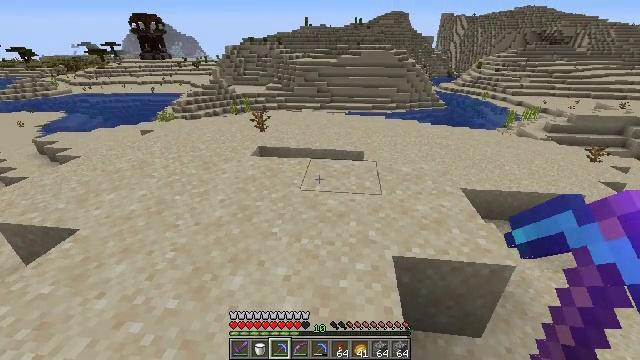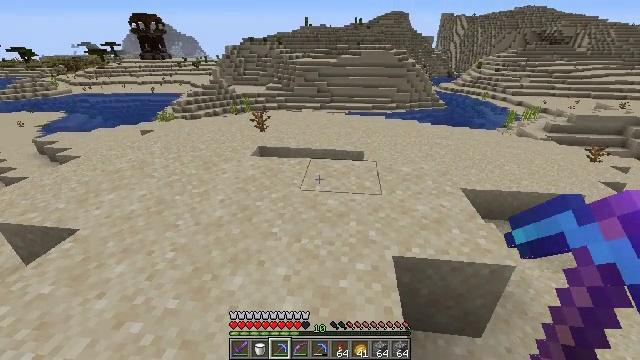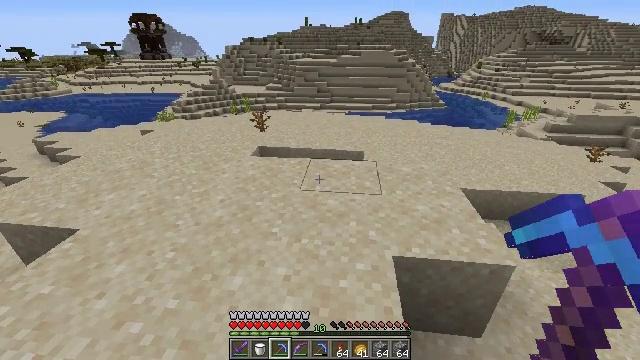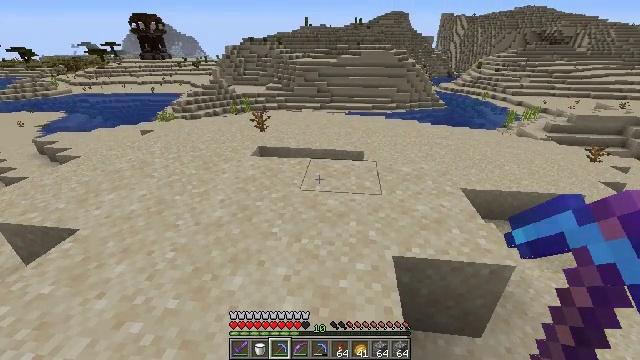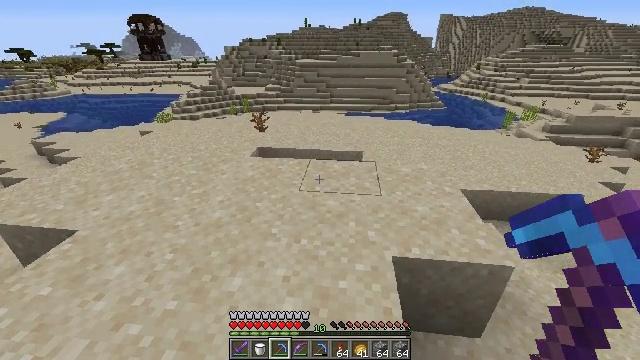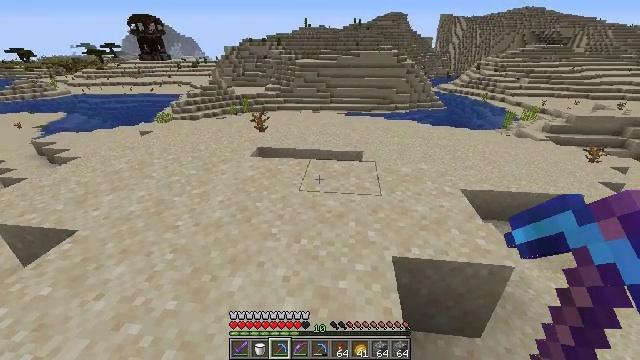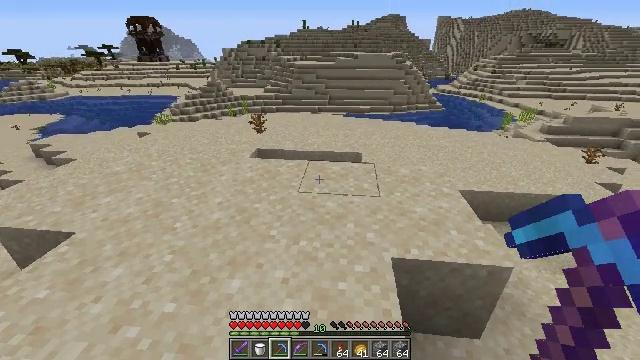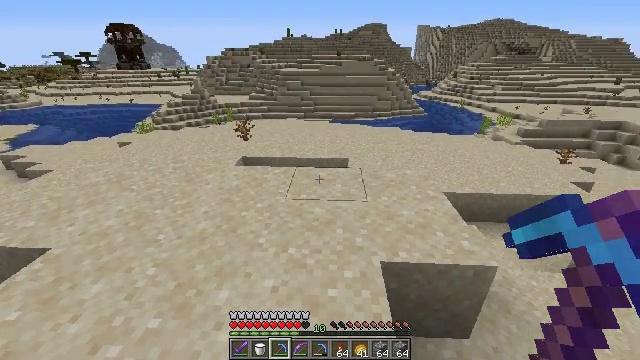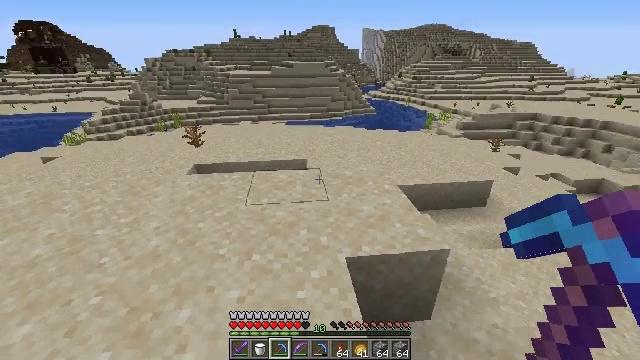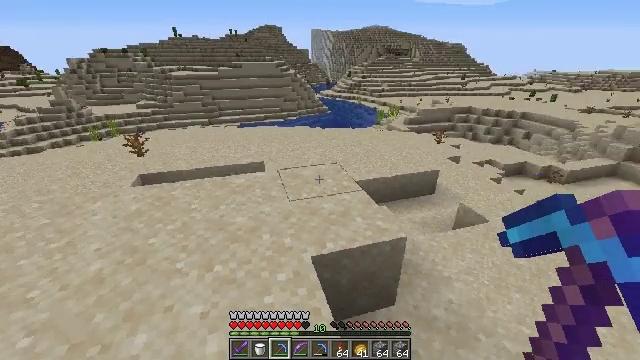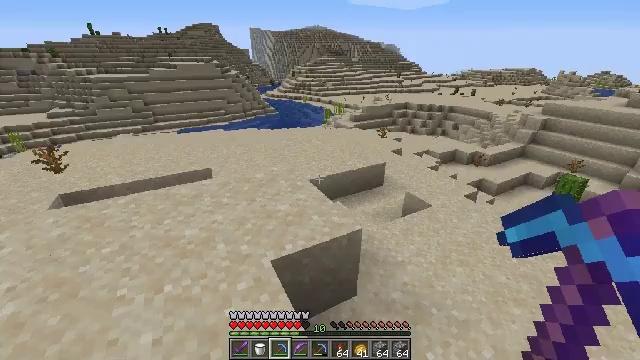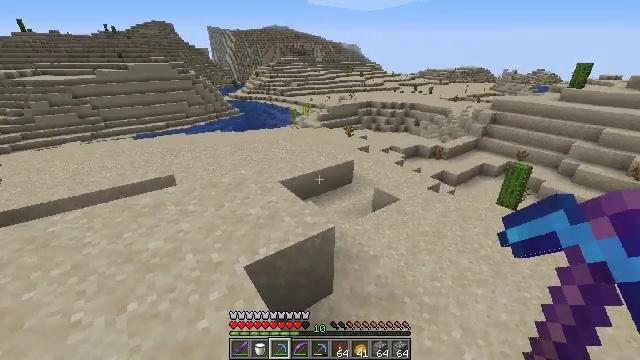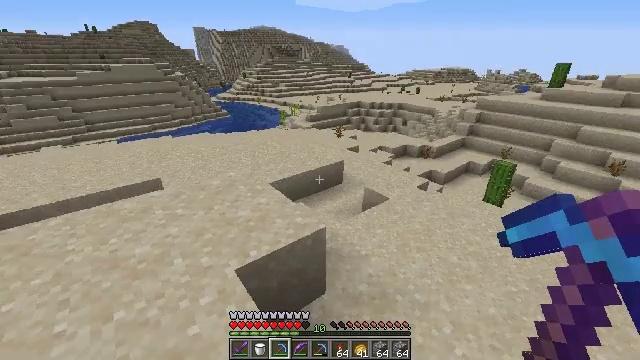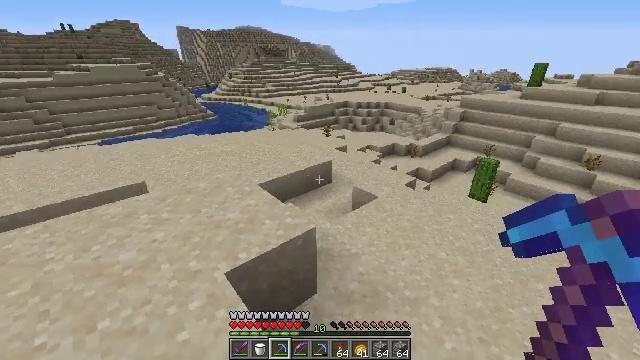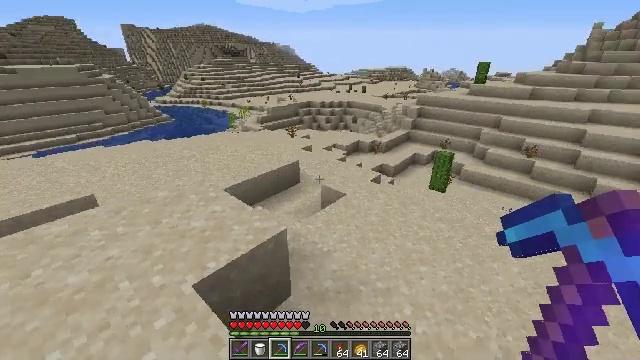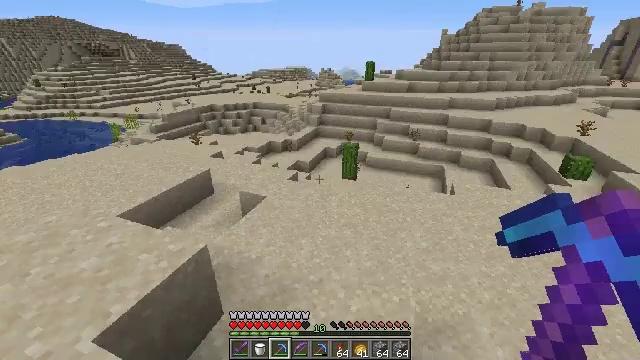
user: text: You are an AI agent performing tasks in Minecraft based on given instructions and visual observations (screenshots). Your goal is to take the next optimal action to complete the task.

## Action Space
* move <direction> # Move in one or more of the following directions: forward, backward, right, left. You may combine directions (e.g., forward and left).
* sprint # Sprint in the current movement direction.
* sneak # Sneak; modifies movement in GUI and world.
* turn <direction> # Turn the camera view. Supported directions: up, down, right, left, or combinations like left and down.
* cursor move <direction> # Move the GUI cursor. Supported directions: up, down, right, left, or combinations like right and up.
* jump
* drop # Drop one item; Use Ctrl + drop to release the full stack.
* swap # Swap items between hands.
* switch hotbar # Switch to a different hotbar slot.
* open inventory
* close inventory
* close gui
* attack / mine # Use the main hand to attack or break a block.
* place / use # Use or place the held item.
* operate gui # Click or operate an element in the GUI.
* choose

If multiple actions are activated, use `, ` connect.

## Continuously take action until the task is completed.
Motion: motion action
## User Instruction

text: Harvest hay blocks from the village.
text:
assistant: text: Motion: no_op
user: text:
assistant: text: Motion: no_op
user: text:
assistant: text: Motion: no_op
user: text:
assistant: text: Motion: no_op
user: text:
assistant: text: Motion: no_op
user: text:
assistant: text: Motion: no_op
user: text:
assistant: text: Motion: turn right and up
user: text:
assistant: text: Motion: turn right
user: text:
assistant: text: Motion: turn right
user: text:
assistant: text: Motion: turn right
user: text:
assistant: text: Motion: turn right
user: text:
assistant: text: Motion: turn right
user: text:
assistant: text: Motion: turn right
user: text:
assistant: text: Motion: turn right
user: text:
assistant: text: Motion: turn right
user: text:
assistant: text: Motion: turn right
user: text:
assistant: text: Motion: turn right
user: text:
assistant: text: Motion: turn right
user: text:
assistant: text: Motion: no_op
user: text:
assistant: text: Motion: no_op
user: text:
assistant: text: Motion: no_op
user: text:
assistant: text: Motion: no_op
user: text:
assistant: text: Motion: no_op
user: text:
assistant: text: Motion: no_op
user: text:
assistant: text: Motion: no_op
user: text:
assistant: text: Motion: no_op
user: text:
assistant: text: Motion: no_op
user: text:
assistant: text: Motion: no_op
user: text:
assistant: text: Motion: no_op
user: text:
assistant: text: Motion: no_op